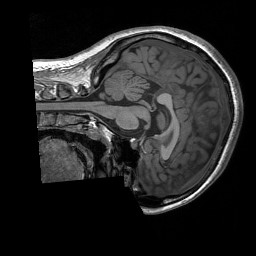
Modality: T1w
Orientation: sagittal
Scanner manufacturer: siemens
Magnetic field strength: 3 T
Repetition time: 1.76 s
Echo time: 0.0022 s